Question: You can see in the paper form attached what I need to convert into a web form. I want it to show the check boxes and disable the input fields unless the user checks the box next to it. I've seen ways of doing this with one or two elements, but I want to do it with about 20-30 check/input pairs, and don't want to repeat the same code that many times. I'm just not experienced enough to figure this out on my own. Anyone know anywhere that explains how to do this? Thanks!
P.S. Eventually this data is all going to be sent through an email with PHP.

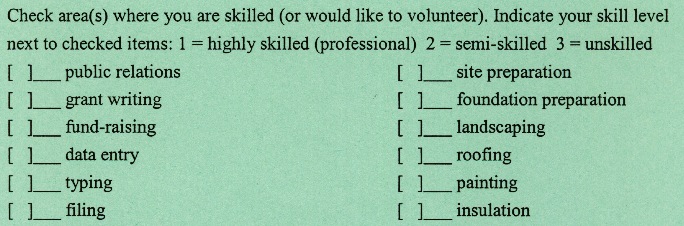
Answer: in your HTML :
'''
//this will be the structure of each checkbox and input element.
<input type="checkbox" value="Public Relations" name="skills" /><input type="text" class="hidden"/> Public Relations <br/>
'''
in your CSS:
'''
.hidden{
display:none;
}
.shown{
display:block;
}
'''
in your jQuery:
'''
$('input[type=checkbox]').on('click', function () {
// our variable is defined as, "this.checked" - our value to test, first param "shown" returns if true, second param "hidden" returns if false
var inputDisplay = this.checked ? 'shown' : 'hidden';
//from here, we just need to find our next input in the DOM.
// it will always be the next element based on our HTML structure
//change the 'display' by using our inputDisplay variable as defined above
$(this).next('input').attr('class', inputDisplay );
});
'''
Have fun.